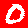
Digit: 0